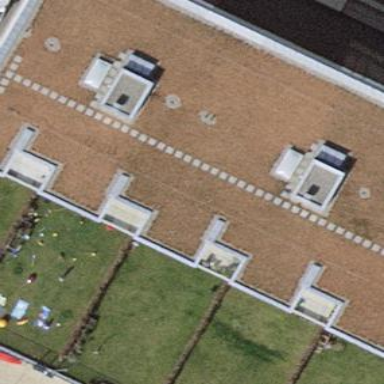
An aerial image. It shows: Terrace building.